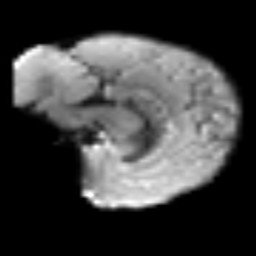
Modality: T2w
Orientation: sagittal
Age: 54
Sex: female
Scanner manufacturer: siemens
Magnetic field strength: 3 T
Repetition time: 3.2 s
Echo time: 0.081 s